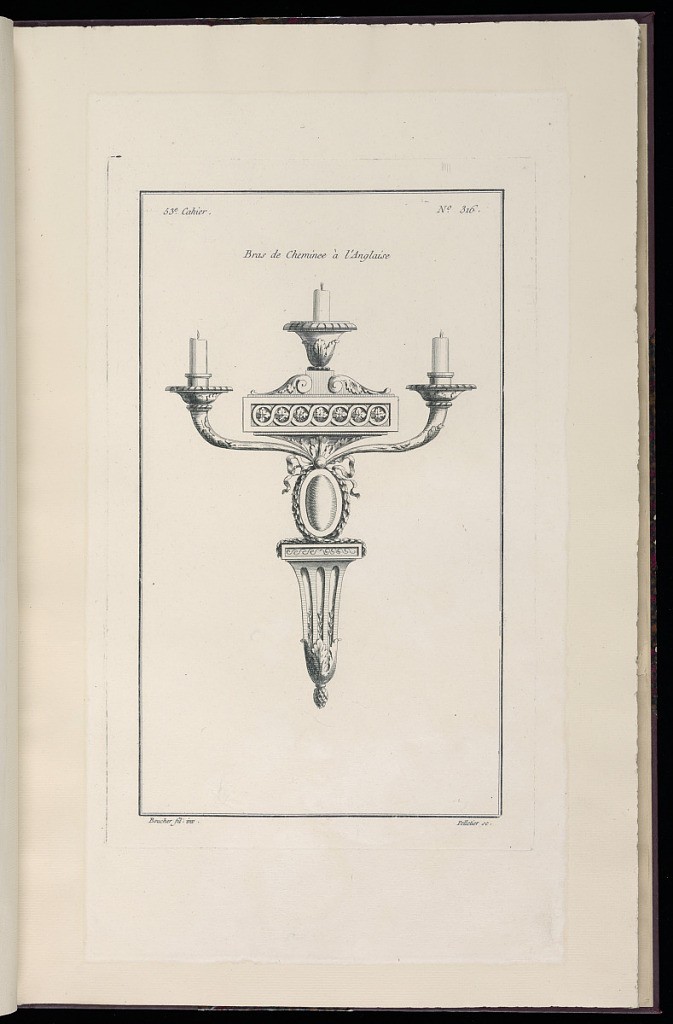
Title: Bras de Cheminée à l'Anglaise
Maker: Juste-François Boucher, French, 1736 – 1782
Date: ca. 1775
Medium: Engraving on off white laid paper
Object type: Print
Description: Design for a candelabra decorated with fluting, an oval medallion, ribbon, guilloche, rosettes, scrolling acanthus leaves, and a pinecone. The plate is signed.